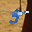
Label: 5